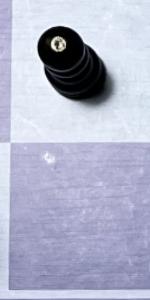
Label: Empty